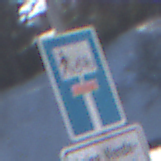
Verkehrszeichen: SackgasseRadverkehrFussgaengerDurchlaessig
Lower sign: HinweisGeaenderteVorfahrtVerkehrsfuehrungVerkehrsregelung3
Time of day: MorningAfternoon
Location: Outdoor (Nature)
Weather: PartlyCloudy
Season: Winter
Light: Natural